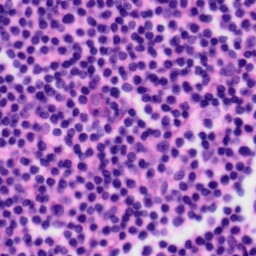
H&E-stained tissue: Tonsil